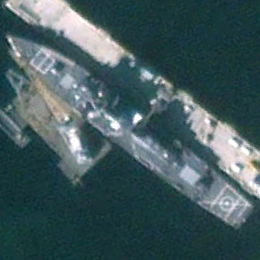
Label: destroyer